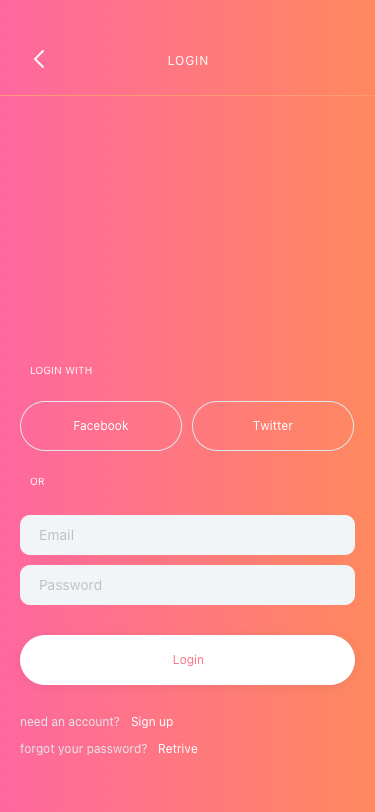
Text in this UI design:
forgot your password?
Retrive
need an account?
Sign up
OR
LOGIN WITH
Login